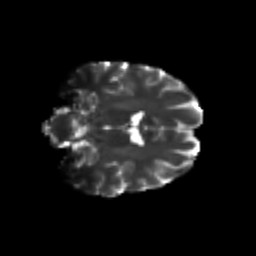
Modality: T2w
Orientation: coronal
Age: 23
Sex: female
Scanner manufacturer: siemens
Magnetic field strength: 3 T
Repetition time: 3.5 s
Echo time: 0.113 s